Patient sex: F
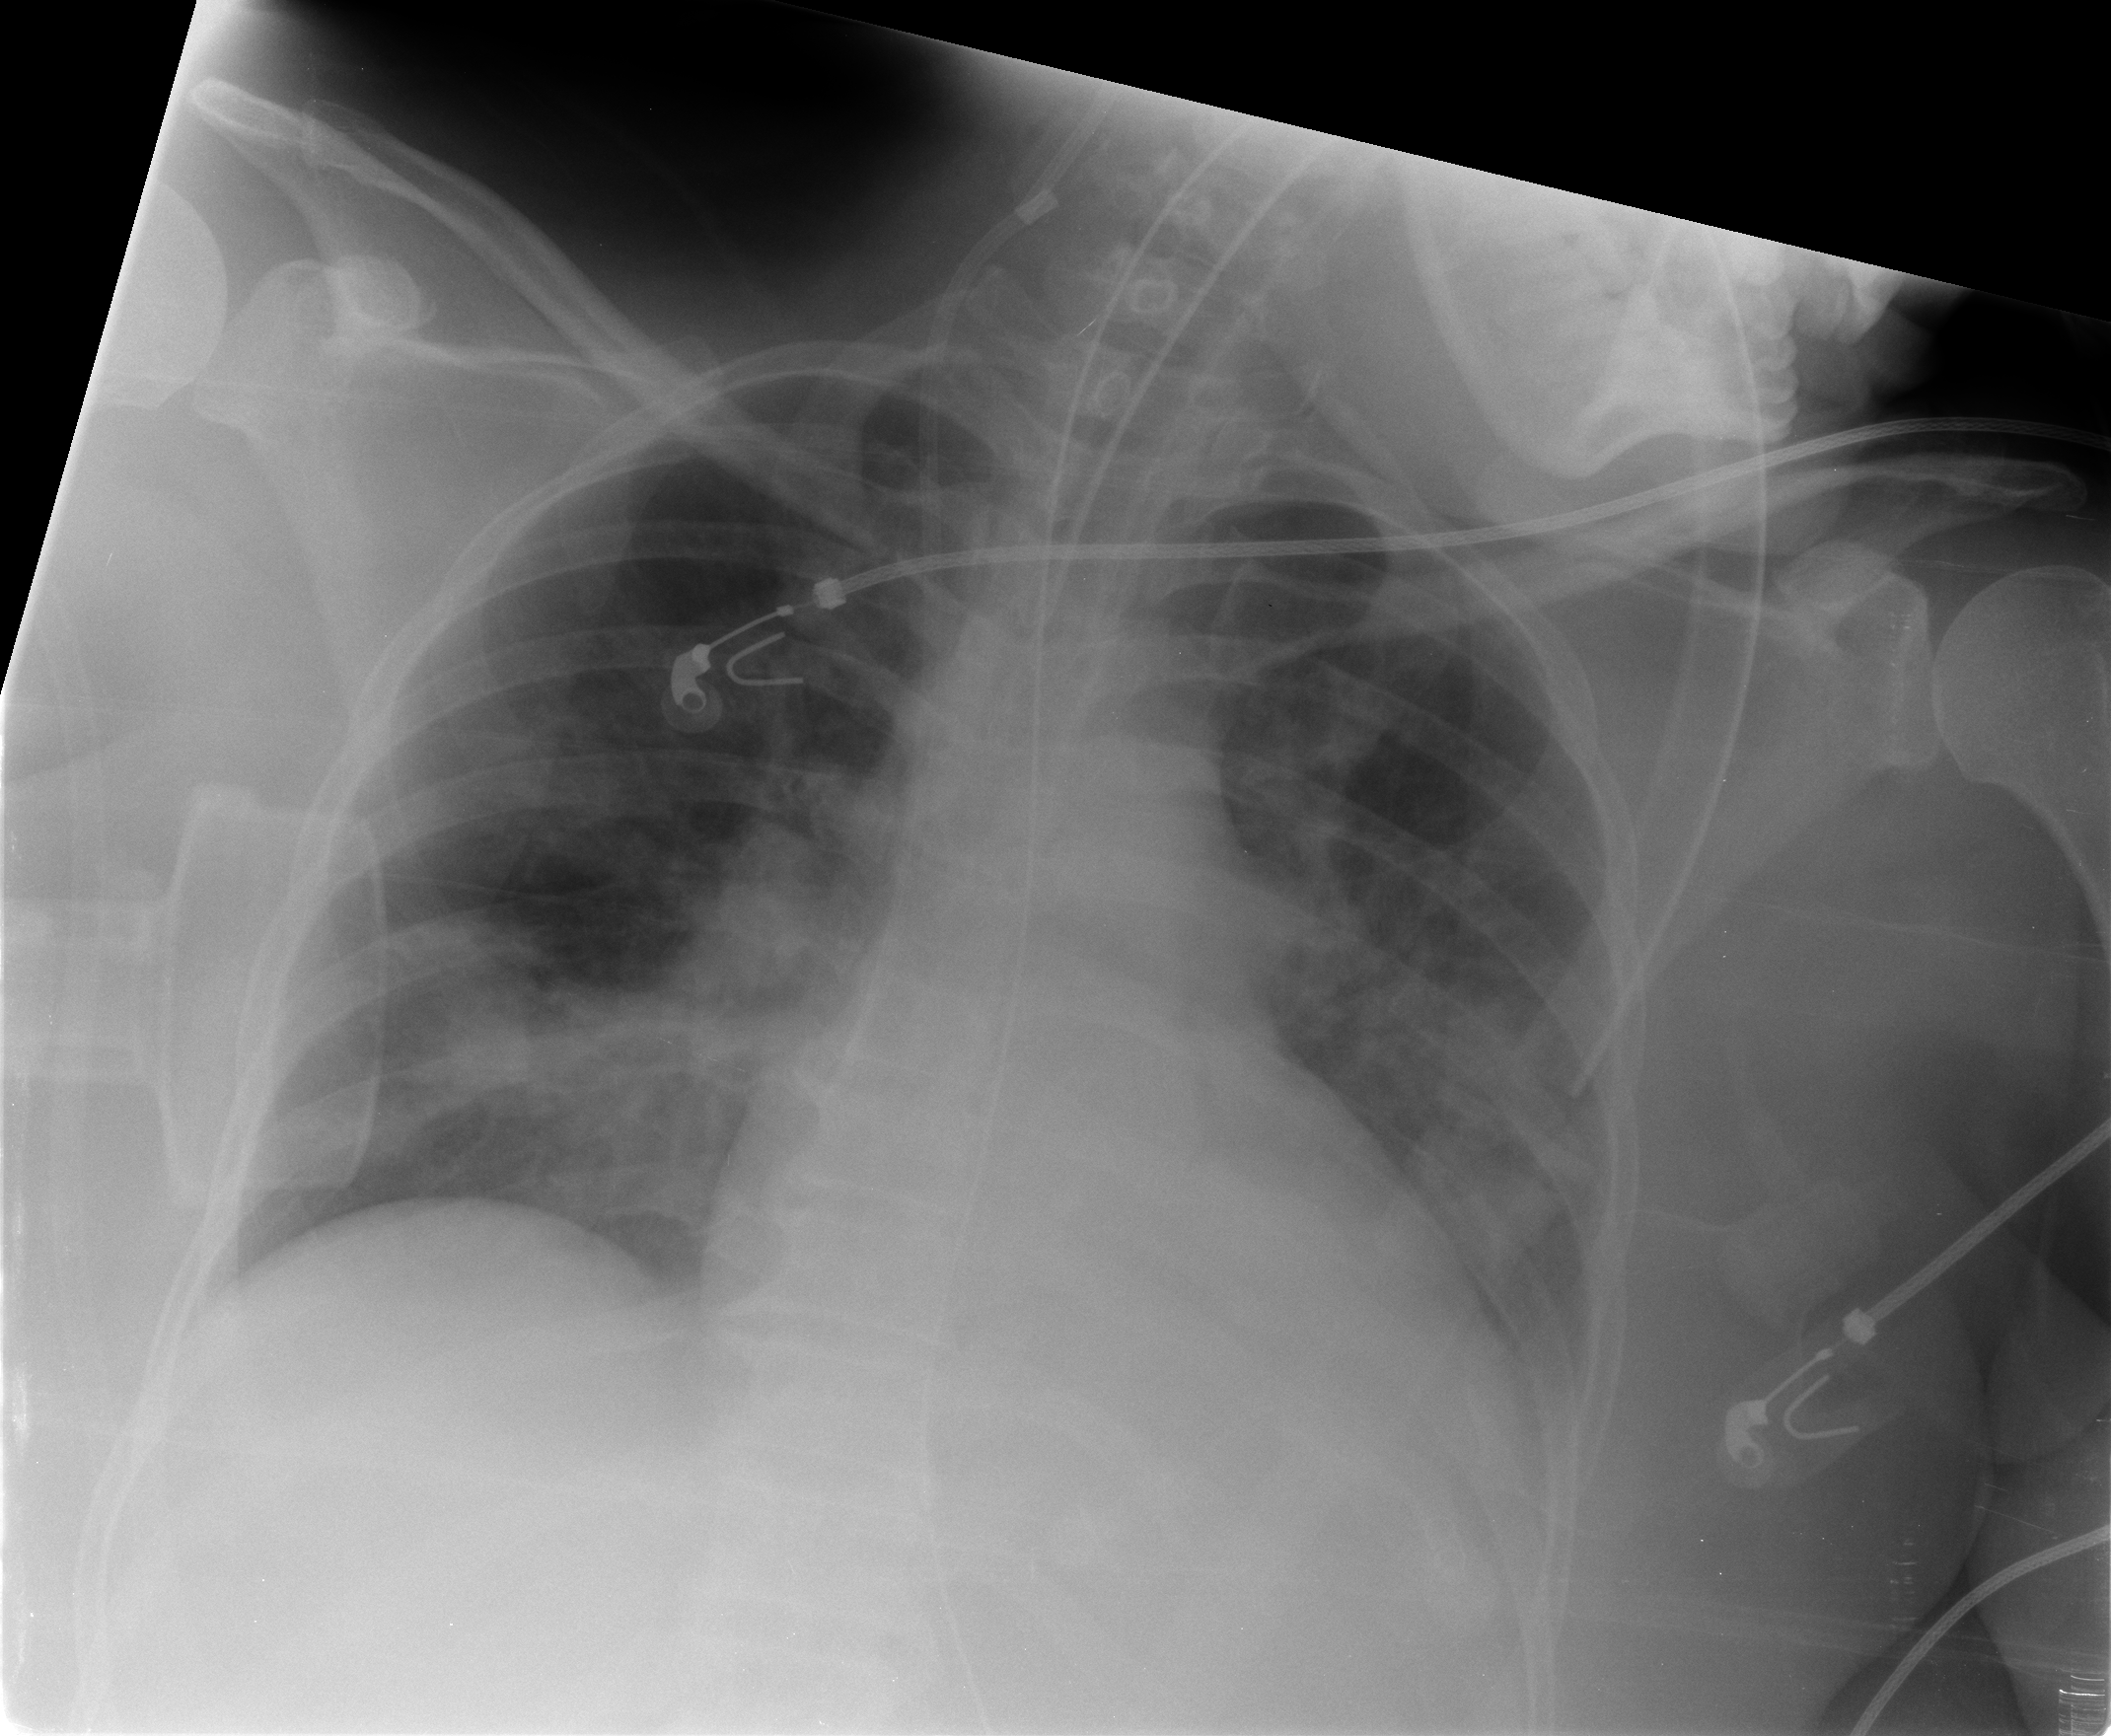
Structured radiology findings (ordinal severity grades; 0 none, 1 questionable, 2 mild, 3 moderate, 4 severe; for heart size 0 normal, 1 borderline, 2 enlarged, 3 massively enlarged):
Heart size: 1
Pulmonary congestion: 2
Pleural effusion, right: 1
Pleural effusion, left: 2
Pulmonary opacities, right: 2
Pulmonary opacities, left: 2
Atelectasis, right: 2
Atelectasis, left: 2